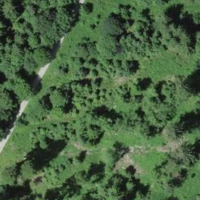
EUNIS habitat code: 43
Species observed at this site:
Trifolium repens